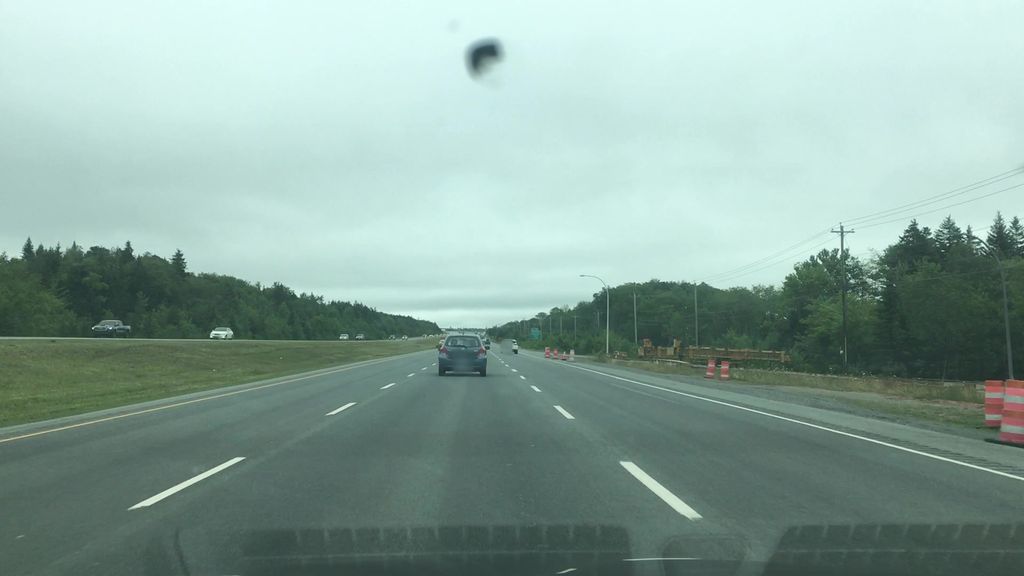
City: halifax